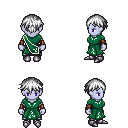
a pixel art fantasy rpg character, female body template, dark elf, purple skin, sash dress, metal pants, white short bangs hairstyle, leather bracers, metal boots, four views (front, back, left, right), 2x2 character sprite sheet, small pixel art, hard edges, no anti-aliasing